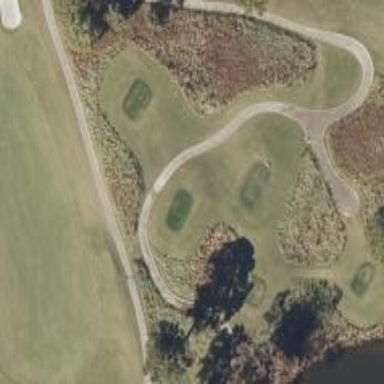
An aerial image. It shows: Path designated for golf carts.